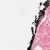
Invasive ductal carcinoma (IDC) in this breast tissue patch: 0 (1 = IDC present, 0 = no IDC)